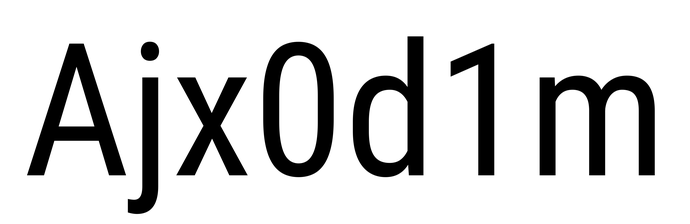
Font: Roboto_Condensed_Regular